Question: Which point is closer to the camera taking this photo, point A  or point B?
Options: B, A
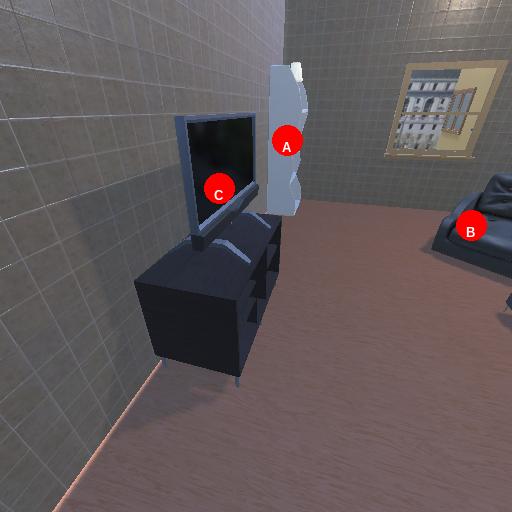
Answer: B